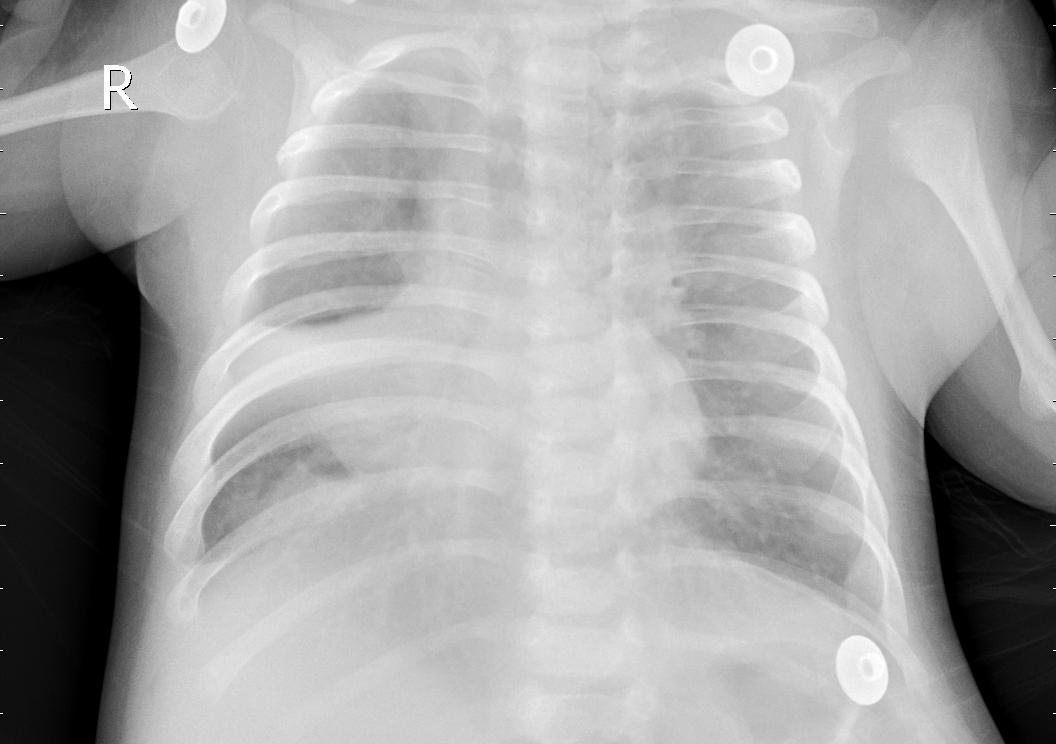
Diagnosis: PNEUMONIA